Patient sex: M
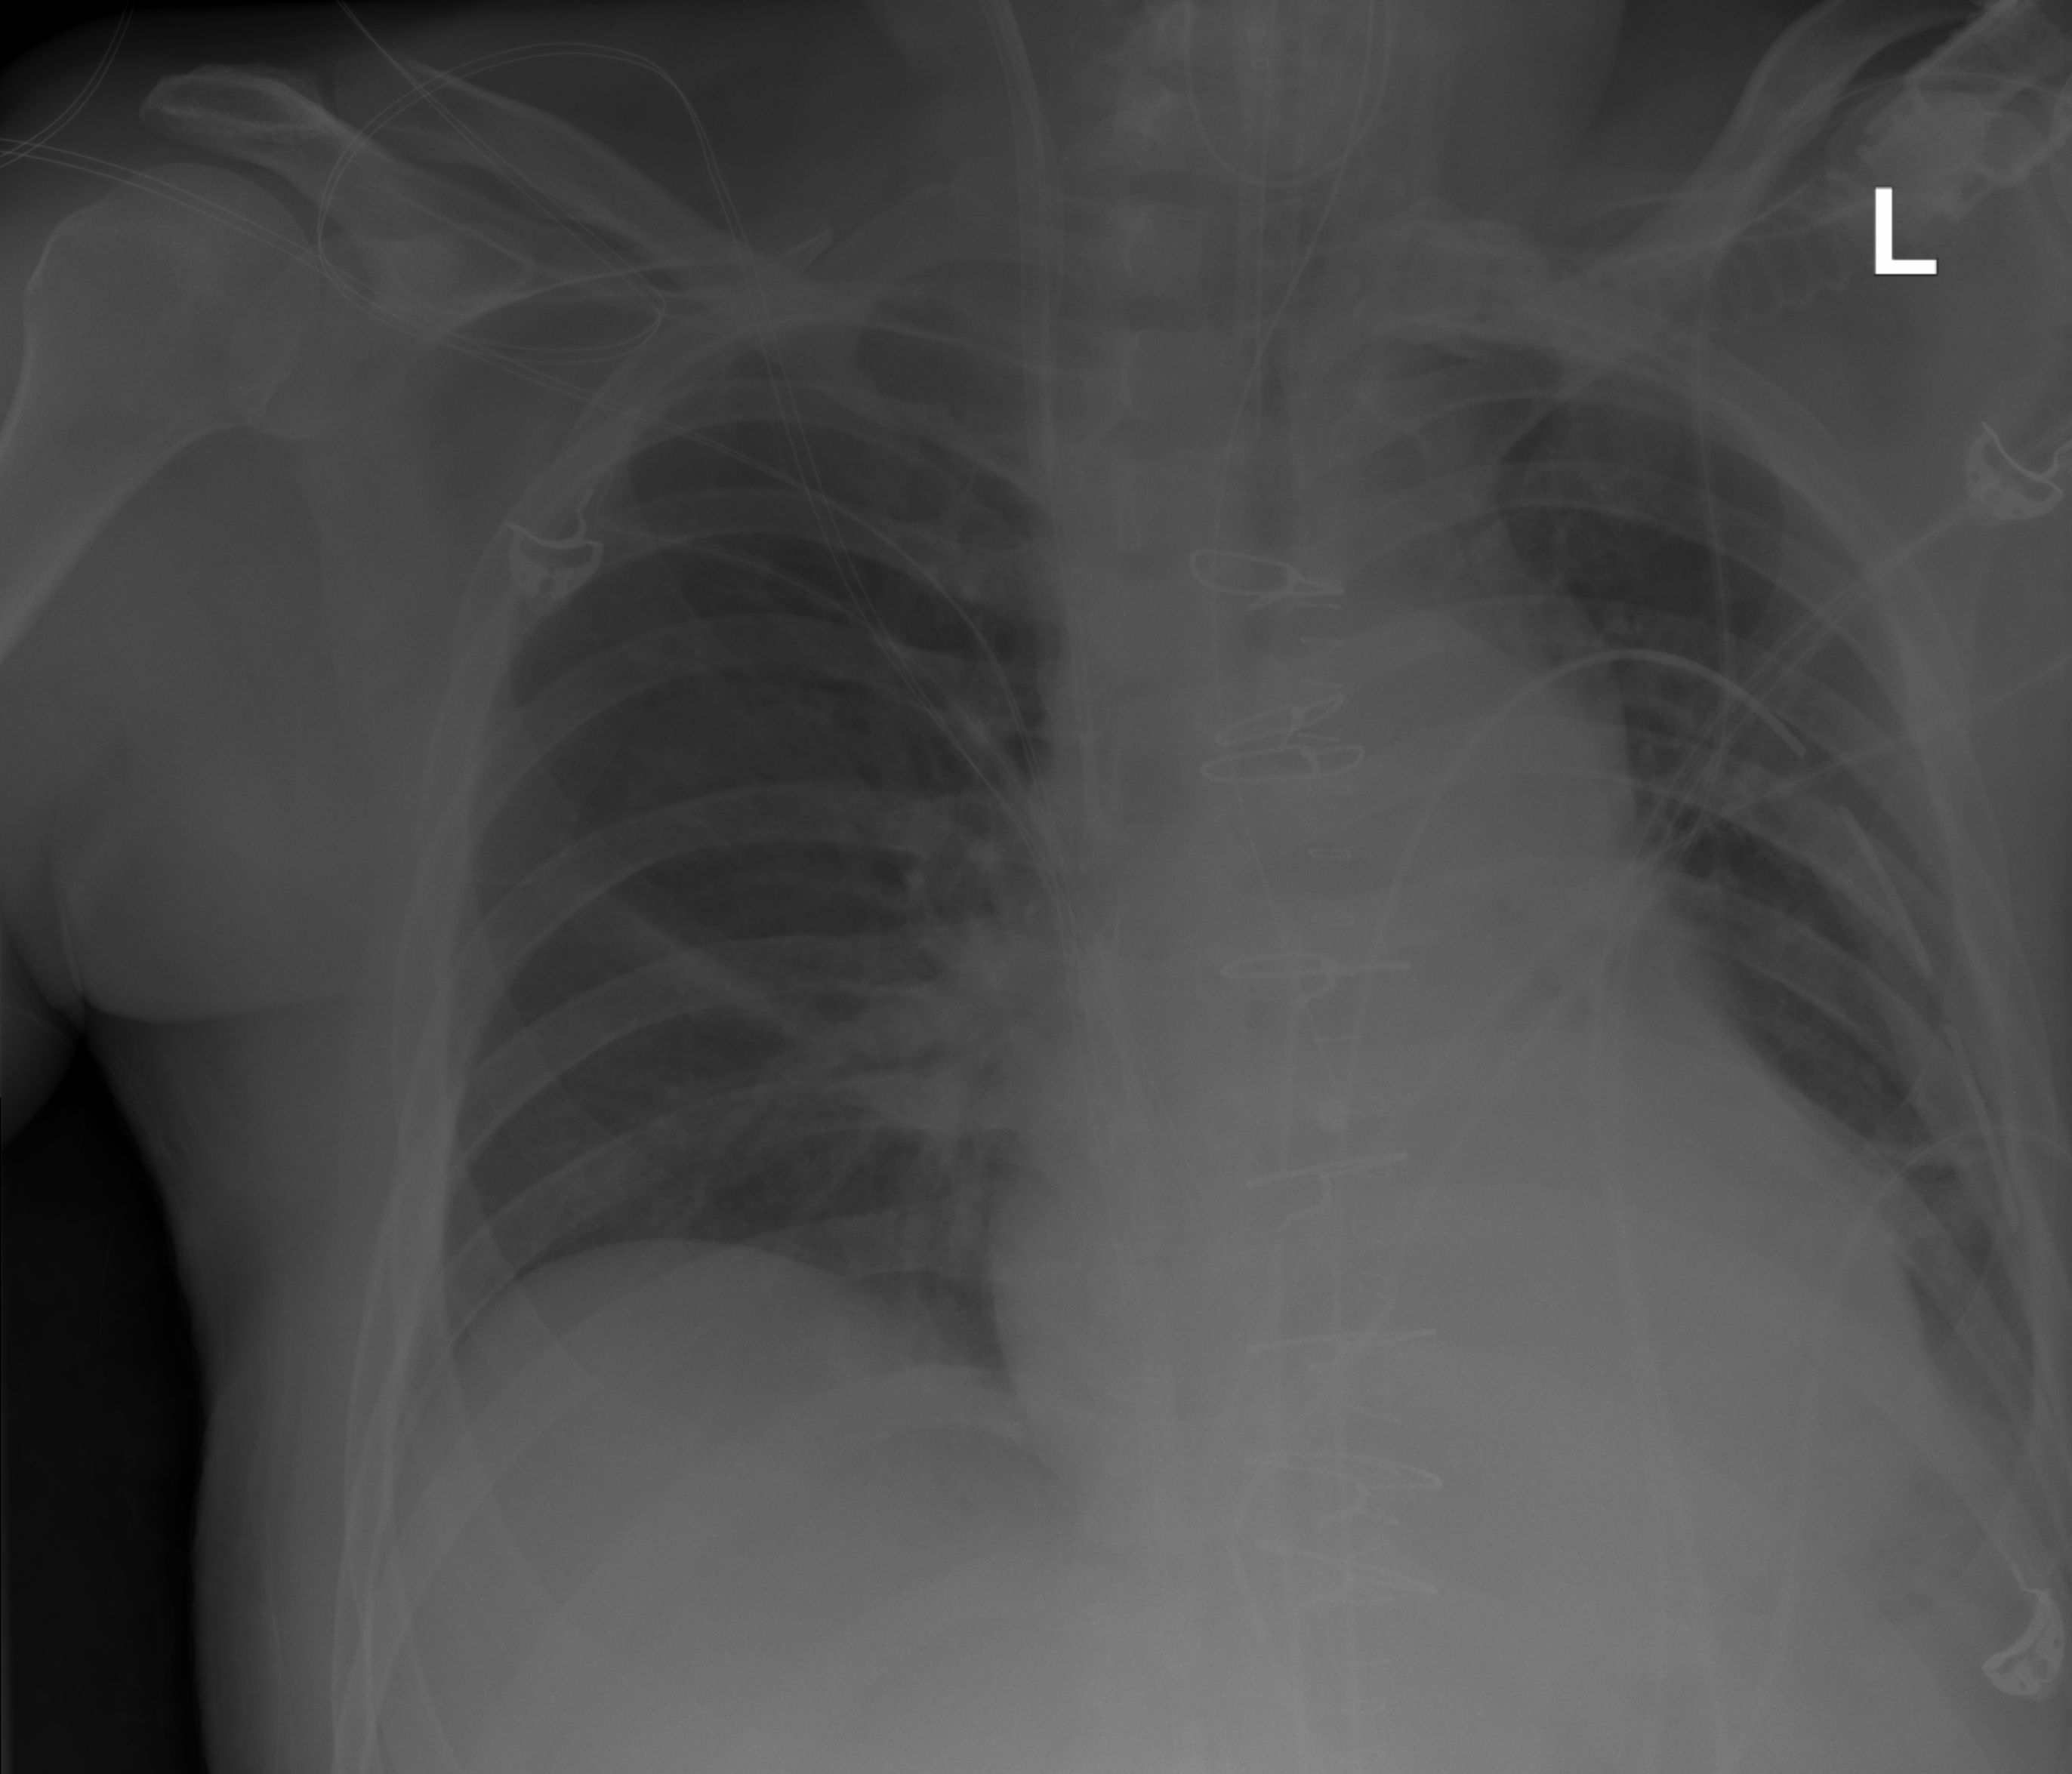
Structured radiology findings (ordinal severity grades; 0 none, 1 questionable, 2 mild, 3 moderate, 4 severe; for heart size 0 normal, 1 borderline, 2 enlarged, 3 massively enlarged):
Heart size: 0
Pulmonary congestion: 0
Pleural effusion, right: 0
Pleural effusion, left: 1
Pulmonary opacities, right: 0
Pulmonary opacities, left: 0
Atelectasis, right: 1
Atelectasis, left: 1